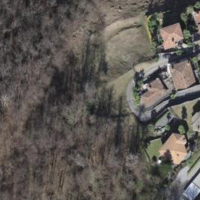
EUNIS habitat code: 41
Species observed at this site:
Mythimna unipuncta
Acronicta rumicis
Peridroma saucia
Catocala fraxini